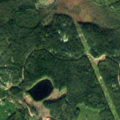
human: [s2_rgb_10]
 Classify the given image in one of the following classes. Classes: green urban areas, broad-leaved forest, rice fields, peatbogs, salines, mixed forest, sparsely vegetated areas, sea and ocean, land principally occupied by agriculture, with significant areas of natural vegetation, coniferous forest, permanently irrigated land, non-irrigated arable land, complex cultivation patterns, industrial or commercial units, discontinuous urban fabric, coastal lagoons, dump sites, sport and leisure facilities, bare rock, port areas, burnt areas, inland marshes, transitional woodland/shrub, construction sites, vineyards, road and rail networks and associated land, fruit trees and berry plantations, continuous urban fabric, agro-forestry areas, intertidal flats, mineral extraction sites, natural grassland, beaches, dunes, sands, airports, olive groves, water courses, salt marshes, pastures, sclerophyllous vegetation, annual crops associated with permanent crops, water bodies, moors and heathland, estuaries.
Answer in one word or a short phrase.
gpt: coniferous forest, transitional woodland/shrub